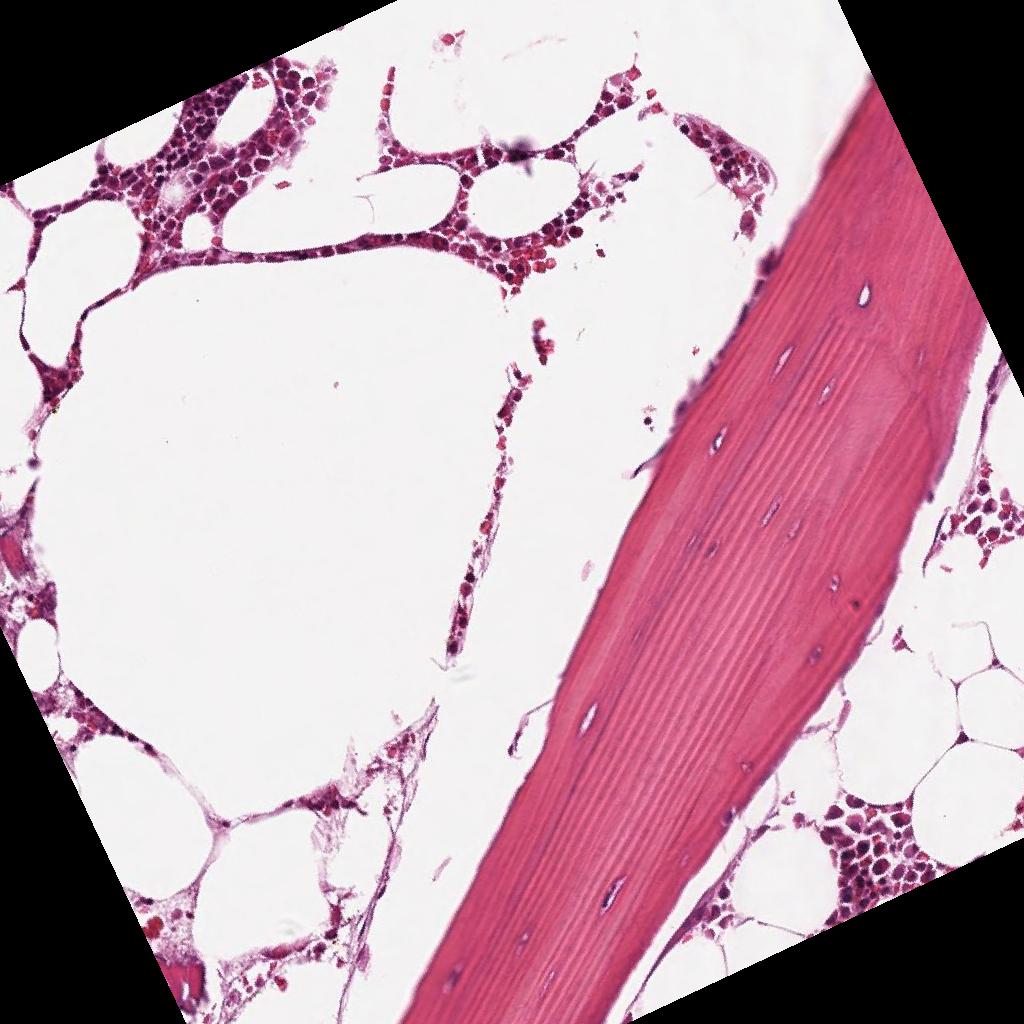
Label: Non-Tumor